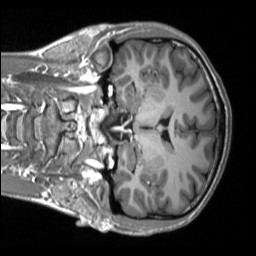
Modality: T1w
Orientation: coronal
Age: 22
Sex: male
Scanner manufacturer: siemens
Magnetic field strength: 3 T
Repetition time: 2.53 s
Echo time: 0.00219 s